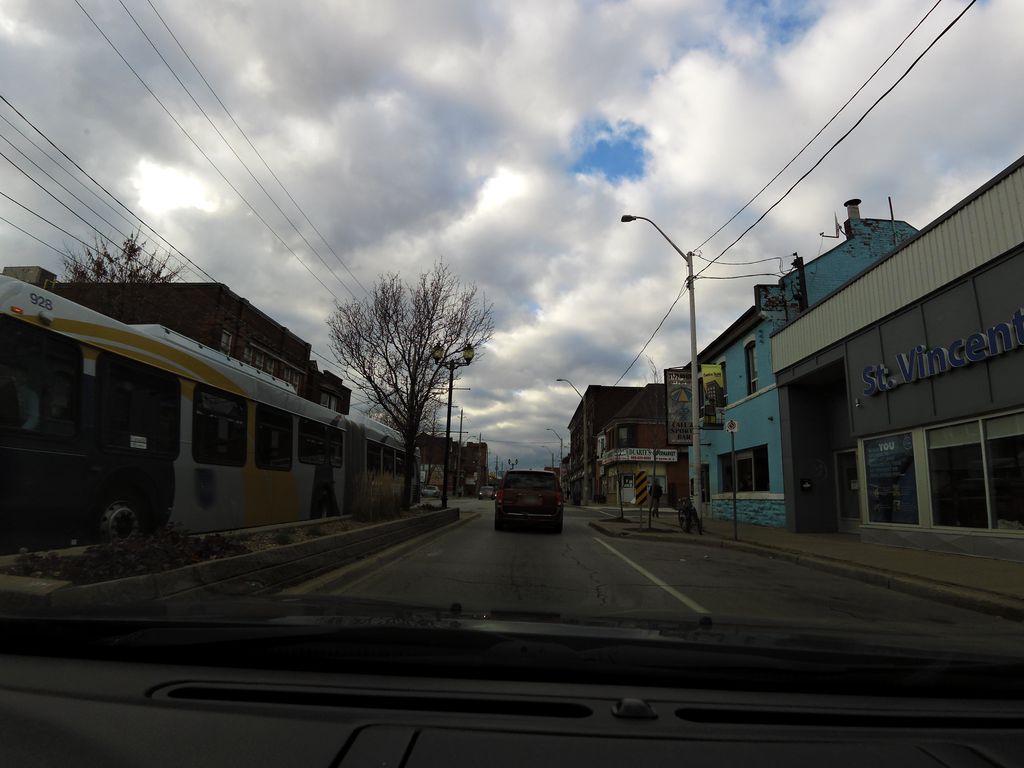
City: hamilton